Aerial crown-view tile of a tropical tree (Barro Colorado Island, Panama), acquired 20240918:
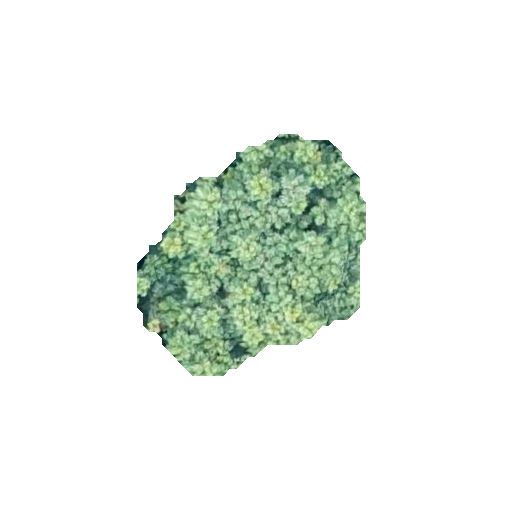
Species: Trattinnickia aspera
GBIF accepted scientific name: Trattinnickia aspera
Crown area: 60.795 m²